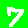
Digit: 7